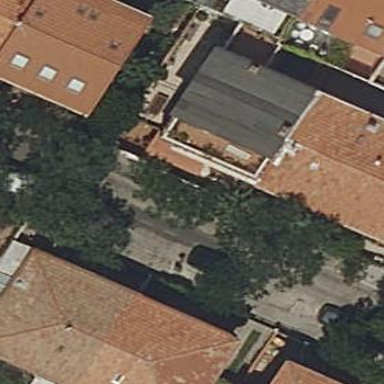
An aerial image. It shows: Terrace building.